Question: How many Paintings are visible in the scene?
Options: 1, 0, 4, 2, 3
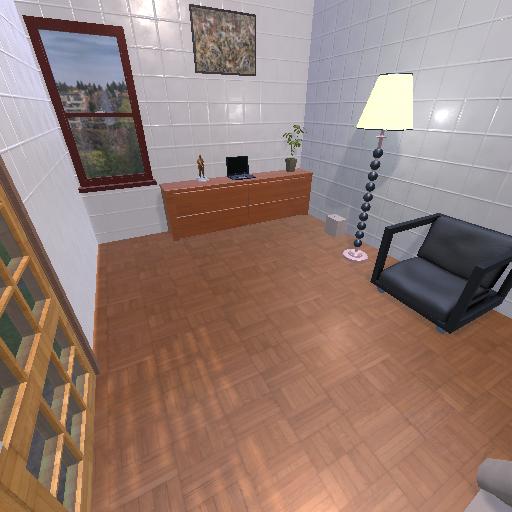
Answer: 1